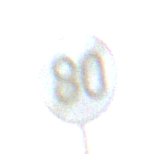
Verkehrszeichen: EndeGeschwindigkeit80
Umgebung: Outdoor, Nature
Tageszeit: SunriseSunset
Wetter: PartlyCloudy
Licht: Natural
Jahreszeit: NotSpecified
Kontrast: HighContrast